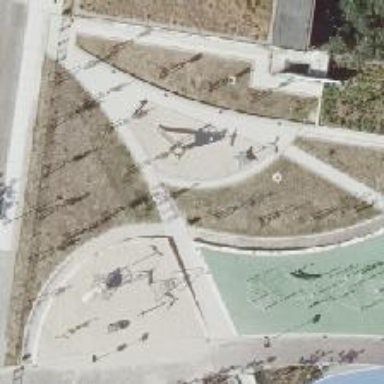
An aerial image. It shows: Playground with springy equipment.